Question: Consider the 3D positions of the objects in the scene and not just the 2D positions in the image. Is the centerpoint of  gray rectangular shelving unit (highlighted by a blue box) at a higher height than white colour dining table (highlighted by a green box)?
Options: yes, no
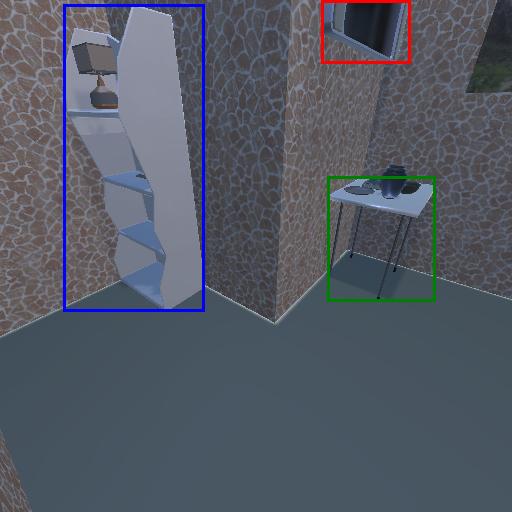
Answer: yes